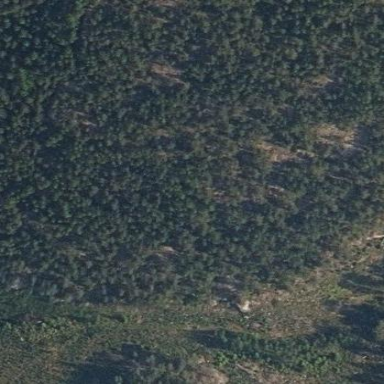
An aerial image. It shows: Landscape of bare rock.